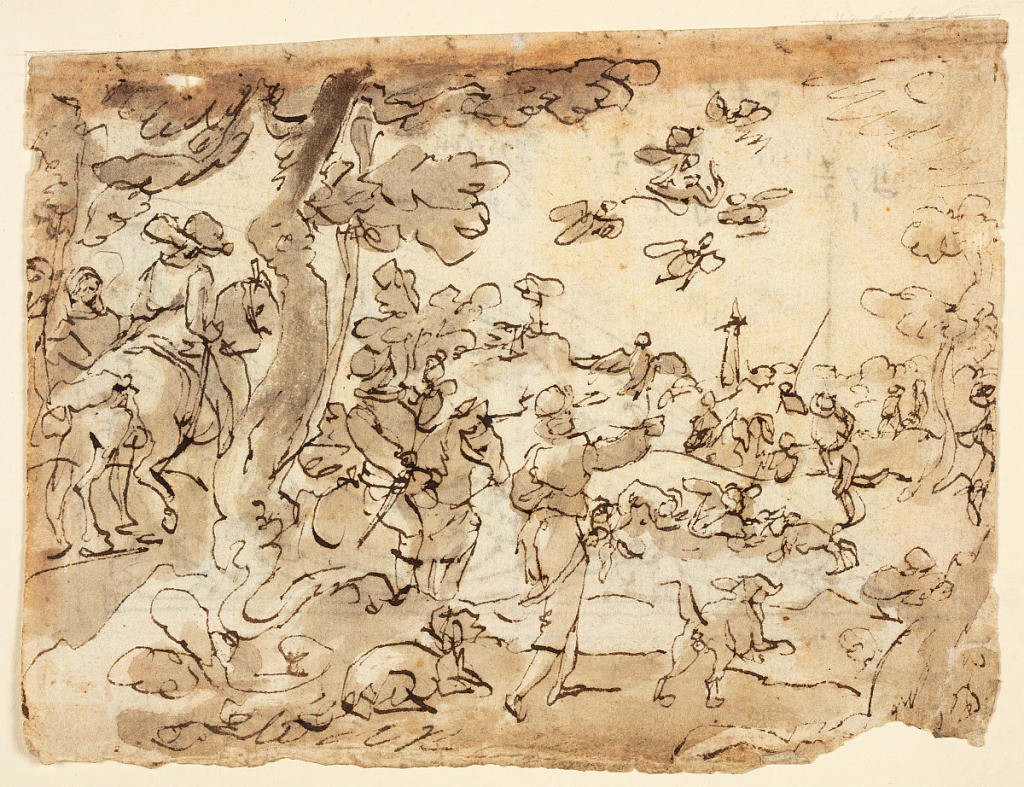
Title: Bird Hunt with Falcons
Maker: Jan van der Straet, called Stradanus, Flemish, 1523–1605
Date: ca. 1580–1605
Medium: Recto: pen and brown ink, brush and brown and black washes over black chalk on laid paper Verso: pen and brown ink over black chalk on laid paper
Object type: Drawing
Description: Recto: In the foreground of a landscape, turned away from the viewer, men use falcons to hunt. The birds fly upwards into the sky at right. 
Verso: Panel in the form of a half lunette, filled with scrolling ornament. A rearing goat appears in the center, and birds and rabbits surround.